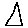
Label: triangle